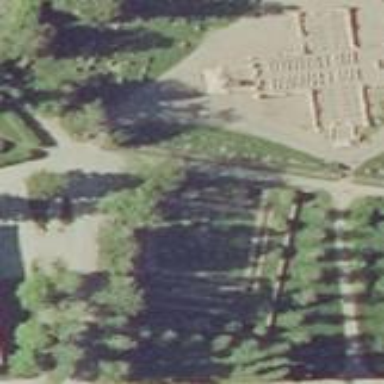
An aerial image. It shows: Cemetery.